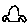
Label: car